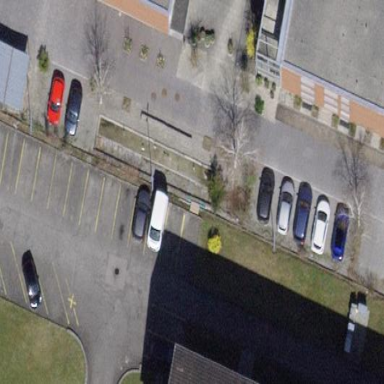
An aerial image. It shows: Parking area with surface.